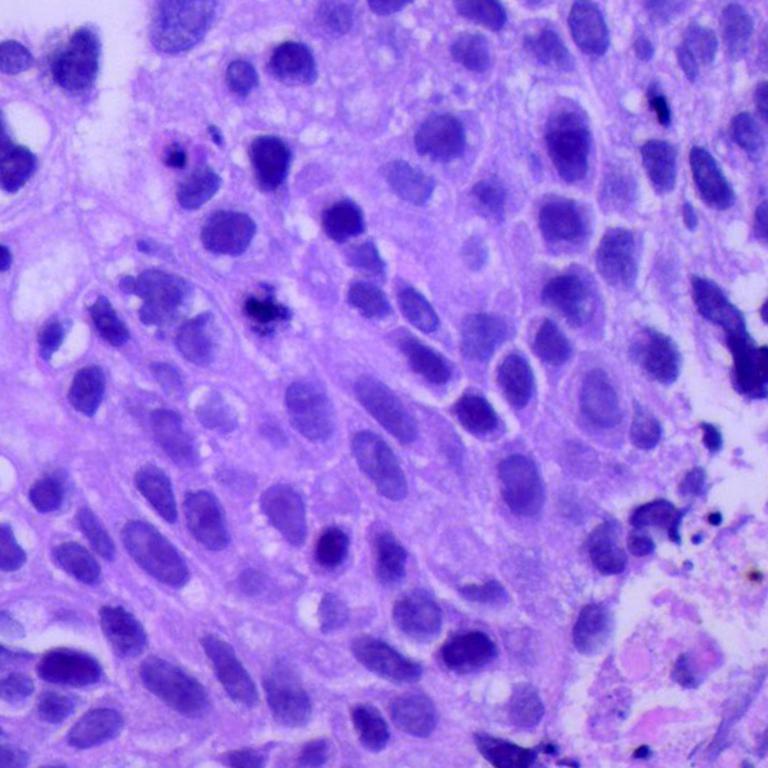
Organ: lung
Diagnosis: squamous carcinomas